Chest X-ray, PA view. Patient: 19 years old, sex M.
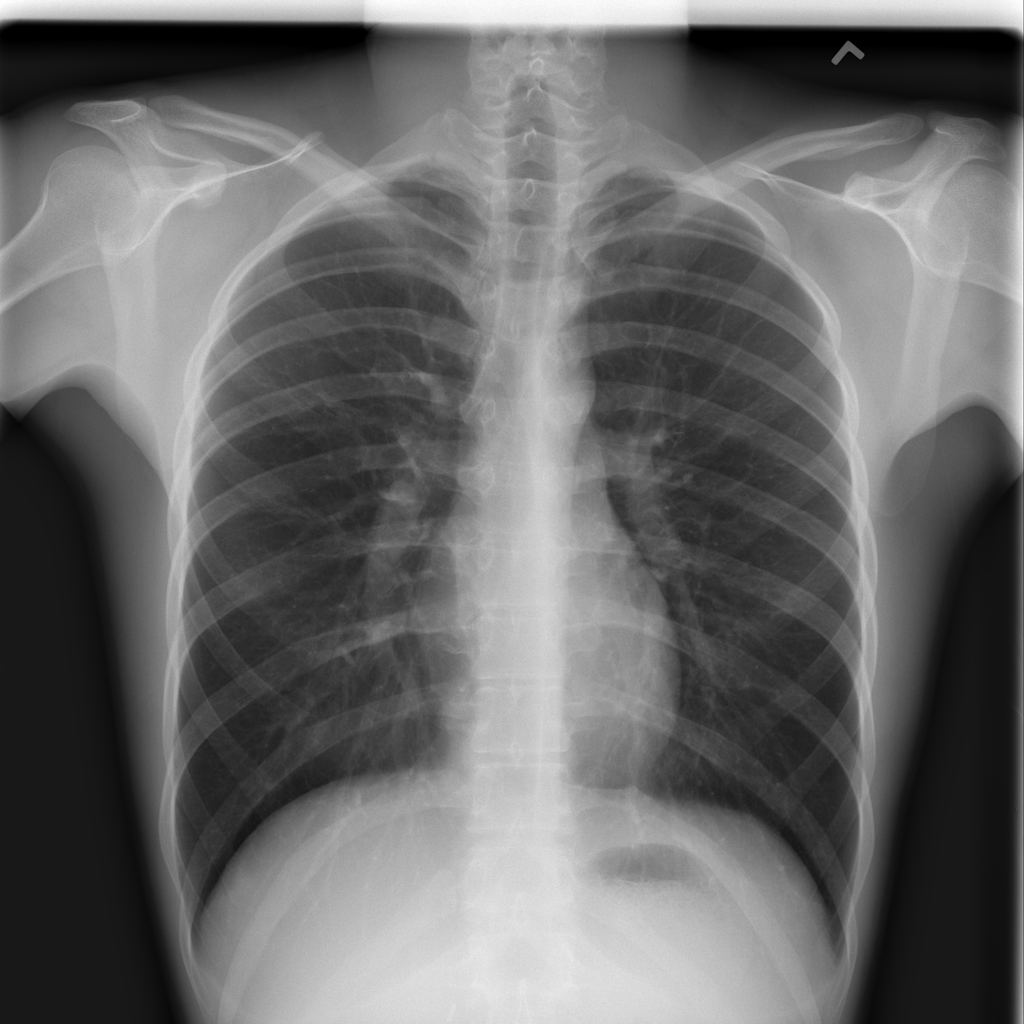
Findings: No Finding